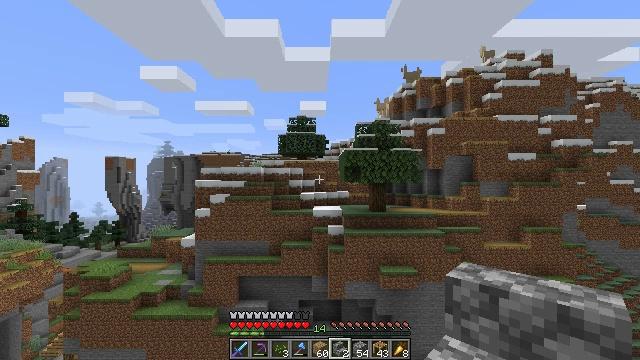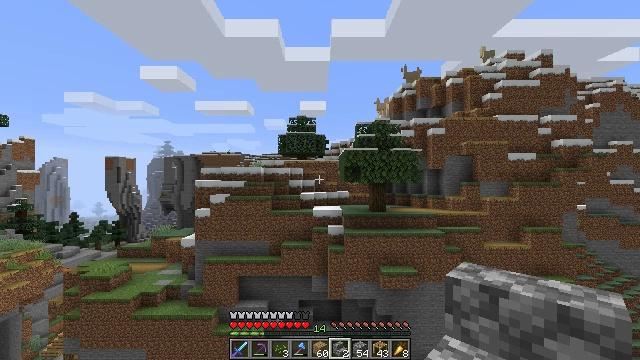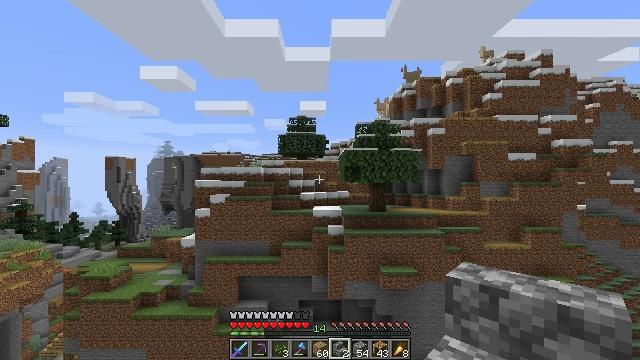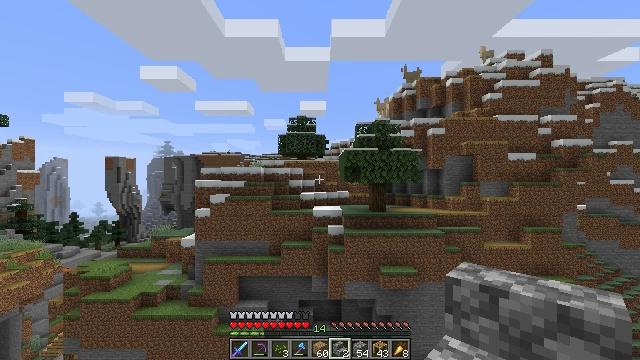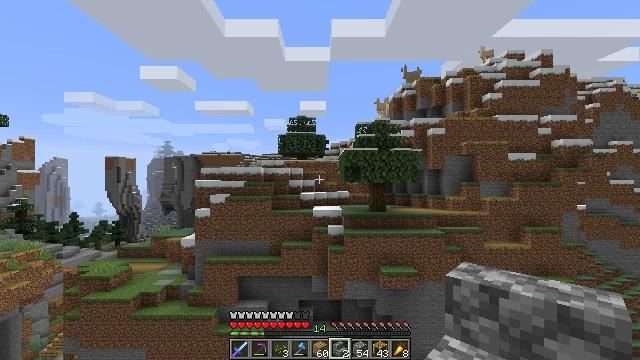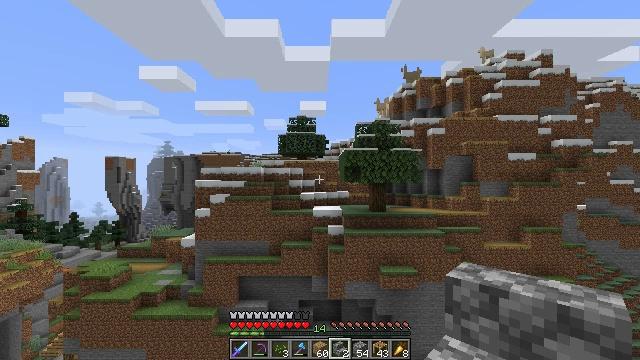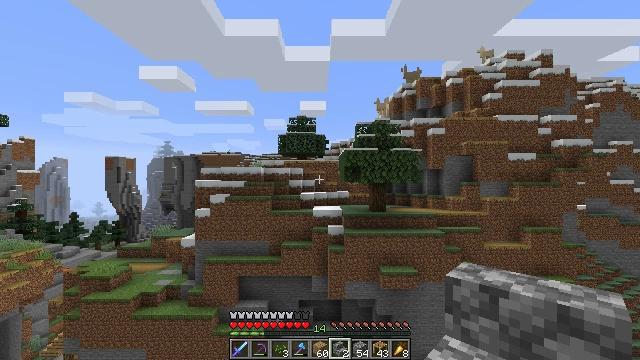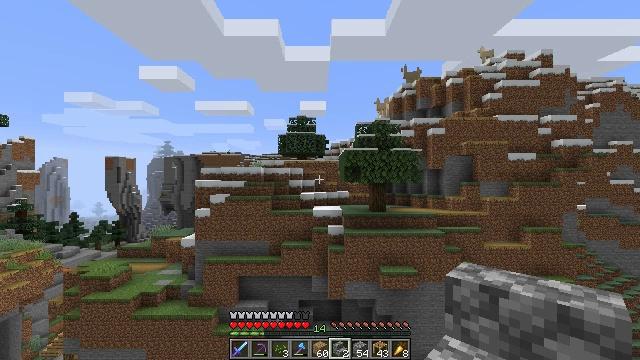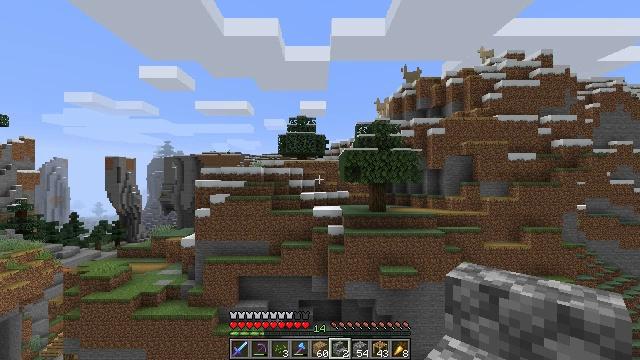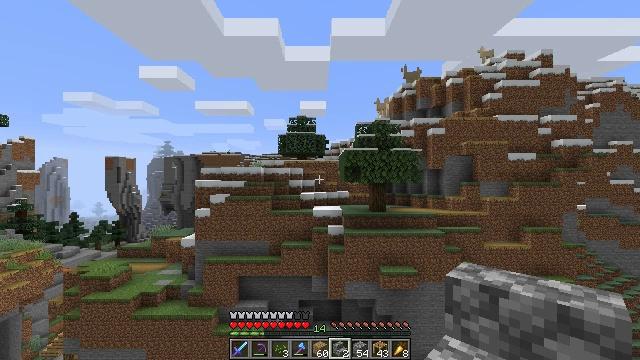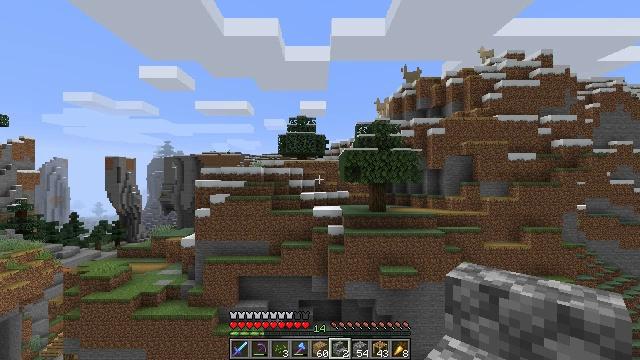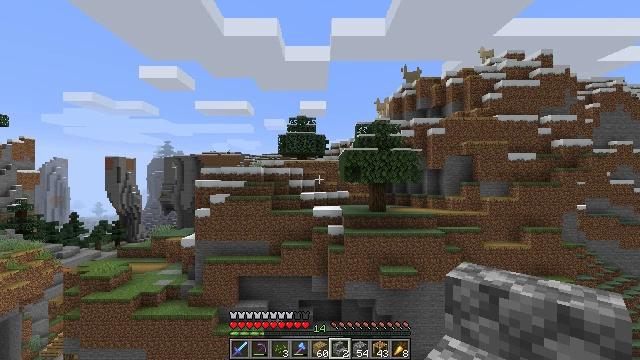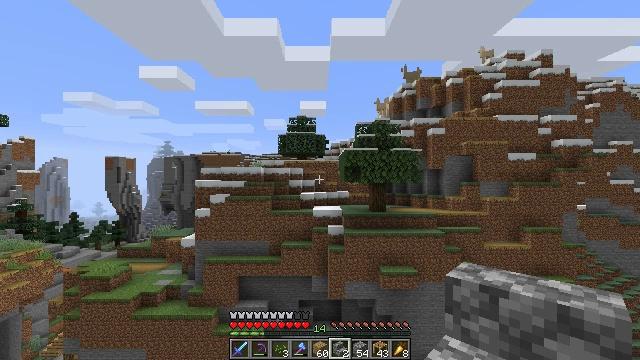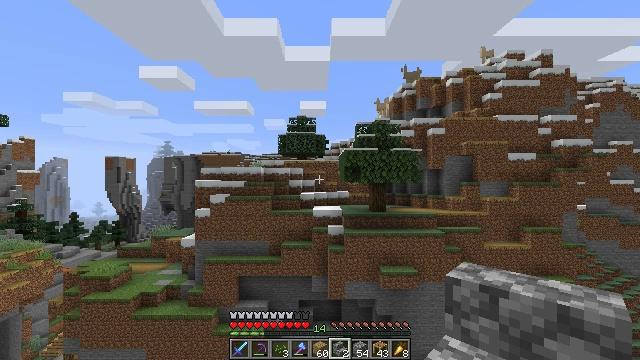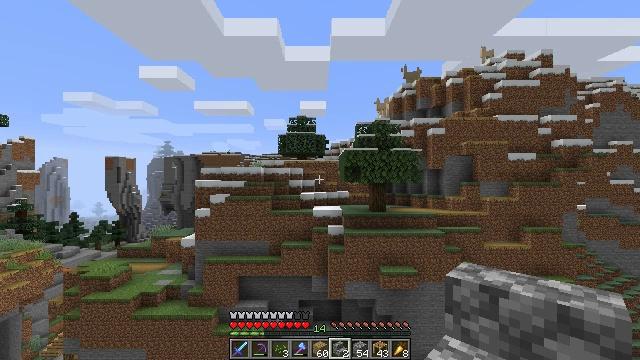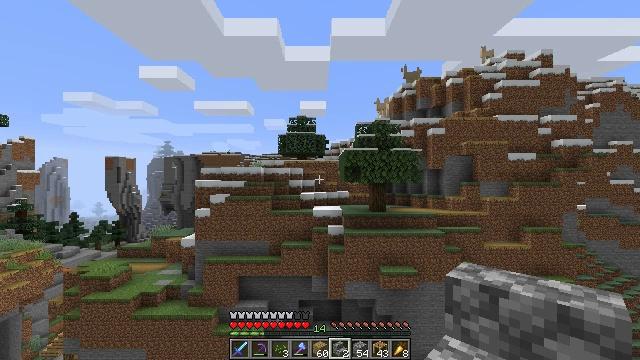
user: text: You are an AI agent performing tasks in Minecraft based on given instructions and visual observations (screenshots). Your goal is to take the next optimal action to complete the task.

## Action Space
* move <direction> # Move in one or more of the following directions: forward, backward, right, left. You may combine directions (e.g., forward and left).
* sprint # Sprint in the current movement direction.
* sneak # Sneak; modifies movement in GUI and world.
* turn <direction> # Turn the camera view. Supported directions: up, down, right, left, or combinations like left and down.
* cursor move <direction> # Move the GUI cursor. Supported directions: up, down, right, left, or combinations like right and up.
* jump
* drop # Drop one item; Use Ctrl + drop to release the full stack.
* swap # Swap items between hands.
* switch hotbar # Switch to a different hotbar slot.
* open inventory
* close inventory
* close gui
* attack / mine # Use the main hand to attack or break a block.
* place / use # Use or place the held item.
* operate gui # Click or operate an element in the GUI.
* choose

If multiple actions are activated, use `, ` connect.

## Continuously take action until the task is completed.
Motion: motion action
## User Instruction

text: Mine scaffolding to move it.
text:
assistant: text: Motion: no_op
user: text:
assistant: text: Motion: no_op
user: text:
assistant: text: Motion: no_op
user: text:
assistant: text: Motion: no_op
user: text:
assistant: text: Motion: no_op
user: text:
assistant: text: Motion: no_op
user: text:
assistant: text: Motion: no_op
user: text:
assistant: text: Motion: no_op
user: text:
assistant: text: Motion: no_op
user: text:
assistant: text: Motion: no_op
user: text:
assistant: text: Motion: no_op
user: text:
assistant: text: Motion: no_op
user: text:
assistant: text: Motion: no_op
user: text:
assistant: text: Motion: no_op
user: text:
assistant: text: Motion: no_op
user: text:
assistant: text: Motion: no_op
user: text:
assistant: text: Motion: no_op
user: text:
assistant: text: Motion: no_op
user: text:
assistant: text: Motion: no_op
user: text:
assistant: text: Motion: no_op
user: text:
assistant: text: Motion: no_op
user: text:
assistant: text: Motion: no_op
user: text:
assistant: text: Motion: no_op
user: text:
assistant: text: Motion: no_op
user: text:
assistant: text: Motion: no_op
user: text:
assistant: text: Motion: no_op
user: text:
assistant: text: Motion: no_op
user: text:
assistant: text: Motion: no_op
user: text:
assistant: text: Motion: no_op
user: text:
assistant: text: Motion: no_op